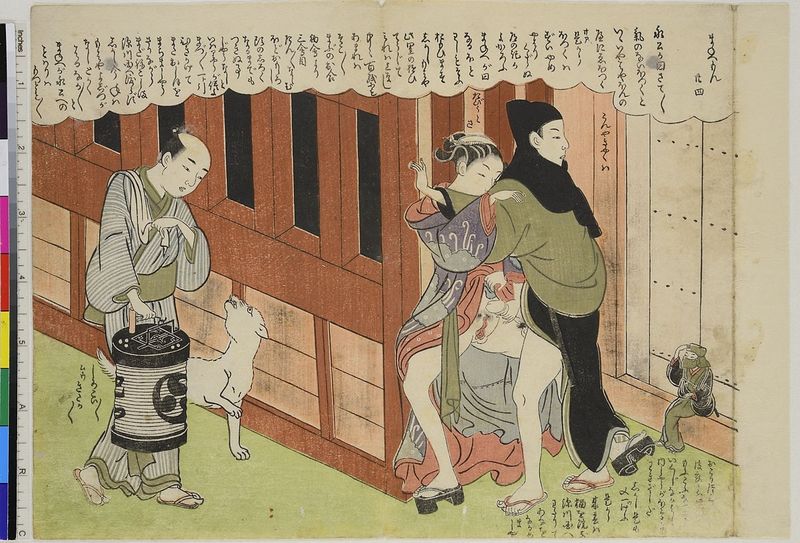
Titel: Heimliches Treffen, Blatt 24 aus der Serie: Die reizenden Liebesabenteuer des Maneemon
Künstler: Suzuki Harunobu
Standort: Hamburg
Institution: Museum für Kunst und Gewerbe Hamburg
Schlagwörter: mann, nackt, aquarell, fenster, frau, skizze, zeichnung, haus, hund, holzschnitt, japan, erotik, japanisch, vagina, penis, sex, asien, druckgraphik, druckgrafik, asiatisch, chinesisch, china, zeit, nacktheut, ziege, farbholzschnitt, intim, reis, betrug, asiatica, geschlechtsverkehr, edo, kamasutra, koitus, ninja, reproduktionen, druckerzeugnisse, koreanisch, shunga, kamasuthra, japanisch+